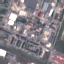
Land use / land cover class: Industrial